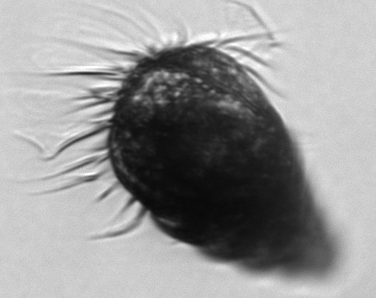
Label: Laboea_strobila